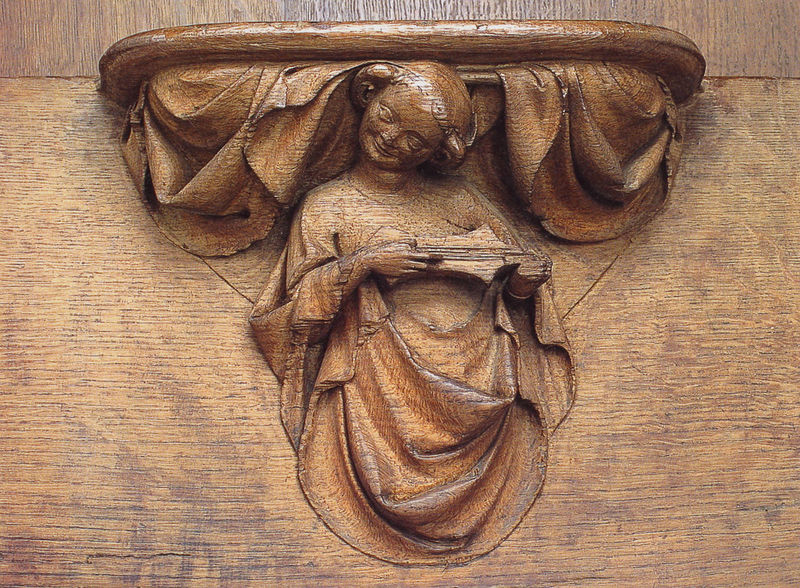
Titel: Kölner Dom, Chorgestühl
Standort: Köln, Dom (EU - D - NRW)
Schlagwörter: kopf, mädchen, ausschnitt, braun, finger, frau, holz, tuch, regal, wand, augen, falten, gesicht, vorhang, figur, gewand, lächeln, relief, detail, musikinstrument, musizieren, schnitzerei, sims, maserung, andacht, laute, ablage, musikant, lächelm